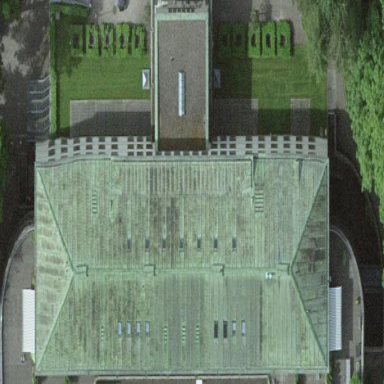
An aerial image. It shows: Historic hospital building.